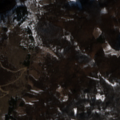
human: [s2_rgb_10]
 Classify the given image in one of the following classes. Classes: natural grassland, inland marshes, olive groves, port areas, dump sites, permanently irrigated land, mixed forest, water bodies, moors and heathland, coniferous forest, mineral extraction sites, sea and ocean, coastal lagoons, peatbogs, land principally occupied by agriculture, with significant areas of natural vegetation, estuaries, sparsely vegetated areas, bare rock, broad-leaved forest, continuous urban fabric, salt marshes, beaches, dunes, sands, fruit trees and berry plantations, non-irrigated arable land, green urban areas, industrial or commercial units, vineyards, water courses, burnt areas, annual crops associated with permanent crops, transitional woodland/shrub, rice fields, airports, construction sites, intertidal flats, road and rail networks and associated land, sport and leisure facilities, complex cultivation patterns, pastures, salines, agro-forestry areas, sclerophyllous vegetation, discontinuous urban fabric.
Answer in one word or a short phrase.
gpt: broad-leaved forest, mixed forest, natural grassland, transitional woodland/shrub